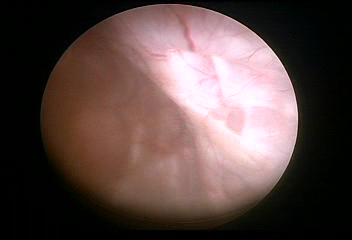
Modality: WLC
Class: Normal mucosa
Bladder cancer association: No